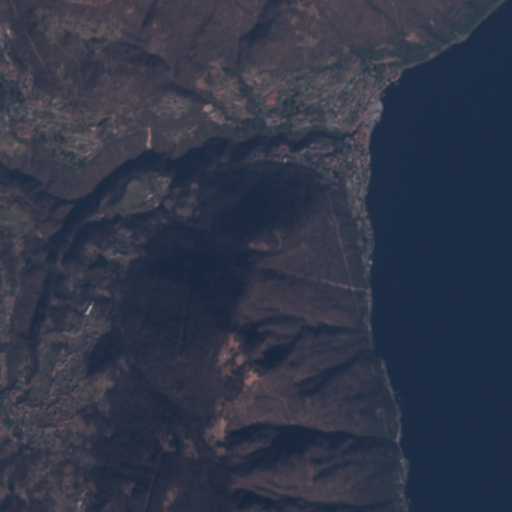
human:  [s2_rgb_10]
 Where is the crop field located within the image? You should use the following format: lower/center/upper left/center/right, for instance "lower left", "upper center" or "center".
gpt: The crop field is located in the upper left of the image.
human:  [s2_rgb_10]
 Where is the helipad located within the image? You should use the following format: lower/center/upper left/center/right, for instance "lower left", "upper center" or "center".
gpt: The helipad is located in the upper right of the image.
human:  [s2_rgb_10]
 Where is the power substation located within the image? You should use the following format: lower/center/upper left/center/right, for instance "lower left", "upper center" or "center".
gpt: The power substation is located in the upper center of the image.
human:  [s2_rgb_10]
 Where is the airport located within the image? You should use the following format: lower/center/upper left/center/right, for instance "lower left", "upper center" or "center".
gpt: There is no airport in the image.